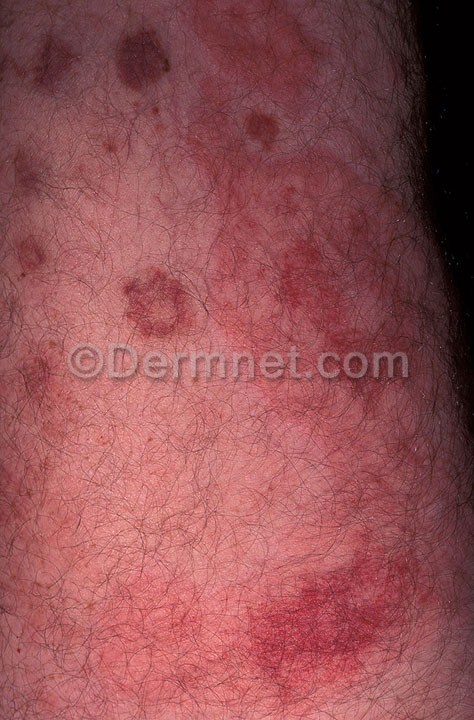
Disease: Urticaria Hives